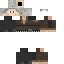
A female human skin with medium skin, wearing blonde bald dressed in a blue hoodie and black pants, featuring a closed mouth.